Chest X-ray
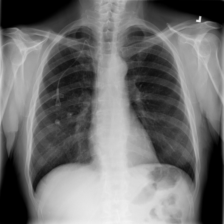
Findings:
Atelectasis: negative
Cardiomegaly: negative
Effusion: negative
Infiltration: negative
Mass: negative
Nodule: negative
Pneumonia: negative
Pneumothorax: negative
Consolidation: negative
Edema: negative
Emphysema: negative
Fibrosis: negative
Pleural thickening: negative
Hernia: negative